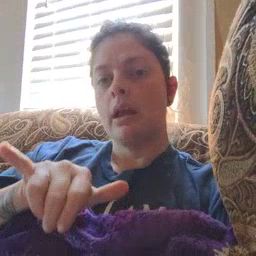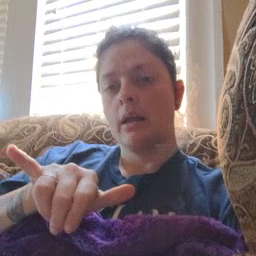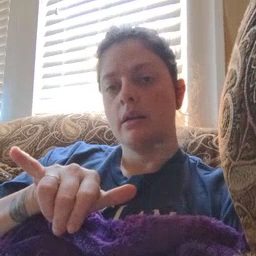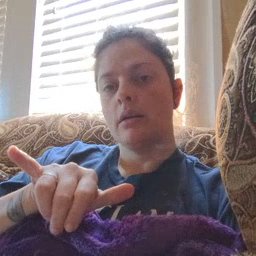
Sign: stay